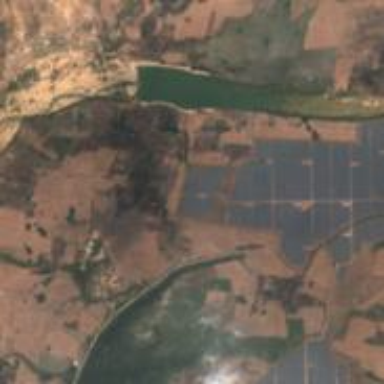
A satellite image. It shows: Wall surrounding solar power plant with photovoltaic panels generating electricity.